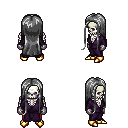
a pixel art fantasy rpg character, male body template, skeleton, purple robe, red pants, gray extra-long hairstyle, metal gloves, gold boots, four views (front, back, left, right), 2x2 character sprite sheet, small pixel art, hard edges, no anti-aliasing